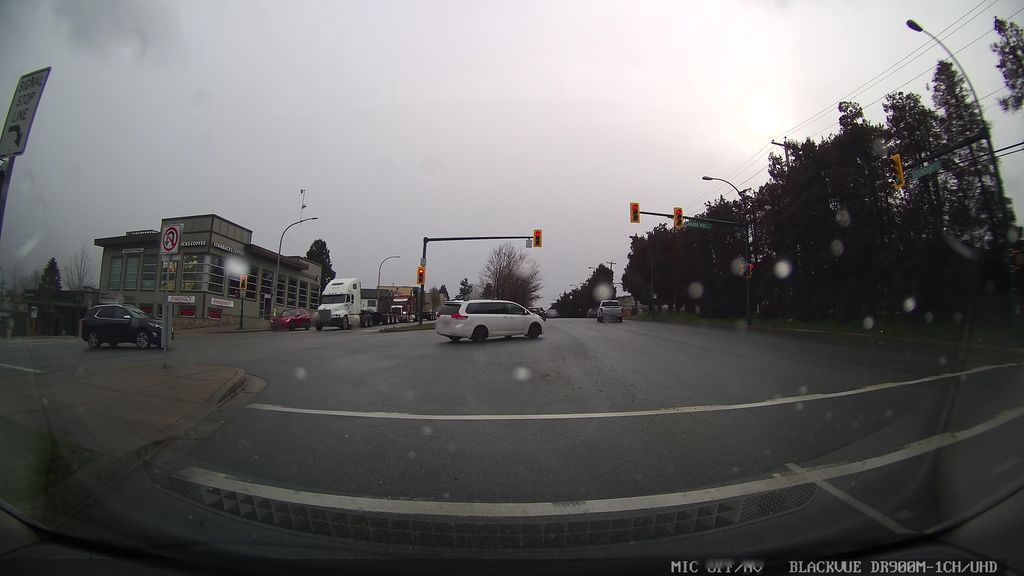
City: vancouver